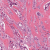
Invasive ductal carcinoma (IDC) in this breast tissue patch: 1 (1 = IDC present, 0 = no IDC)